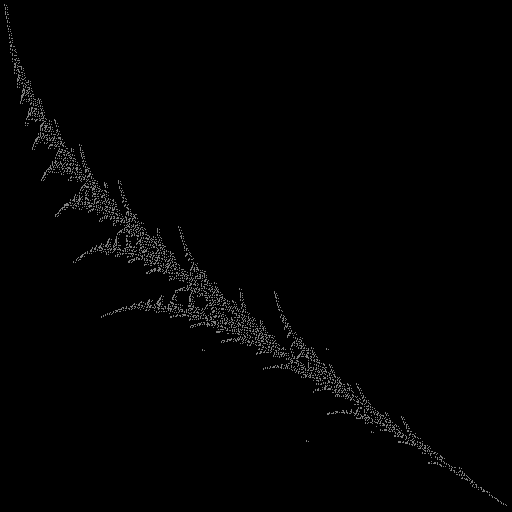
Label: umbrellafern